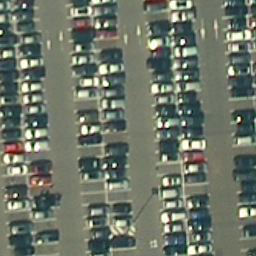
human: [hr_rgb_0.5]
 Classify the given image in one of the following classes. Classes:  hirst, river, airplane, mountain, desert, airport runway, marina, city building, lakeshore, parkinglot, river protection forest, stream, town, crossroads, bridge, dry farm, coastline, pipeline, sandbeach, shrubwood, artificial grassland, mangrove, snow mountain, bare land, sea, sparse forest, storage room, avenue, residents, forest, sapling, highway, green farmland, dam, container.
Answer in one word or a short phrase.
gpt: parkinglot